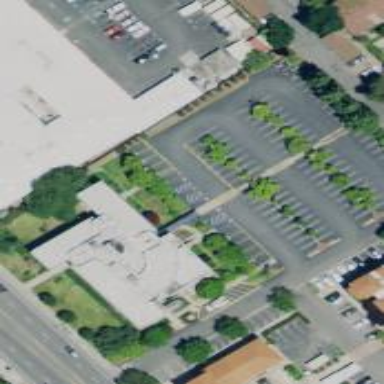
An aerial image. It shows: Office building.